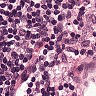
Metastatic tissue present: no